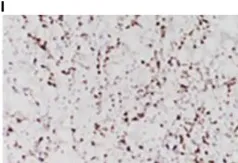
Pathological picture. Immunohistochemical ki67 pathological image of left abdominal skin tissue taken on July 20, 2022.
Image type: pathology (immunostaining)